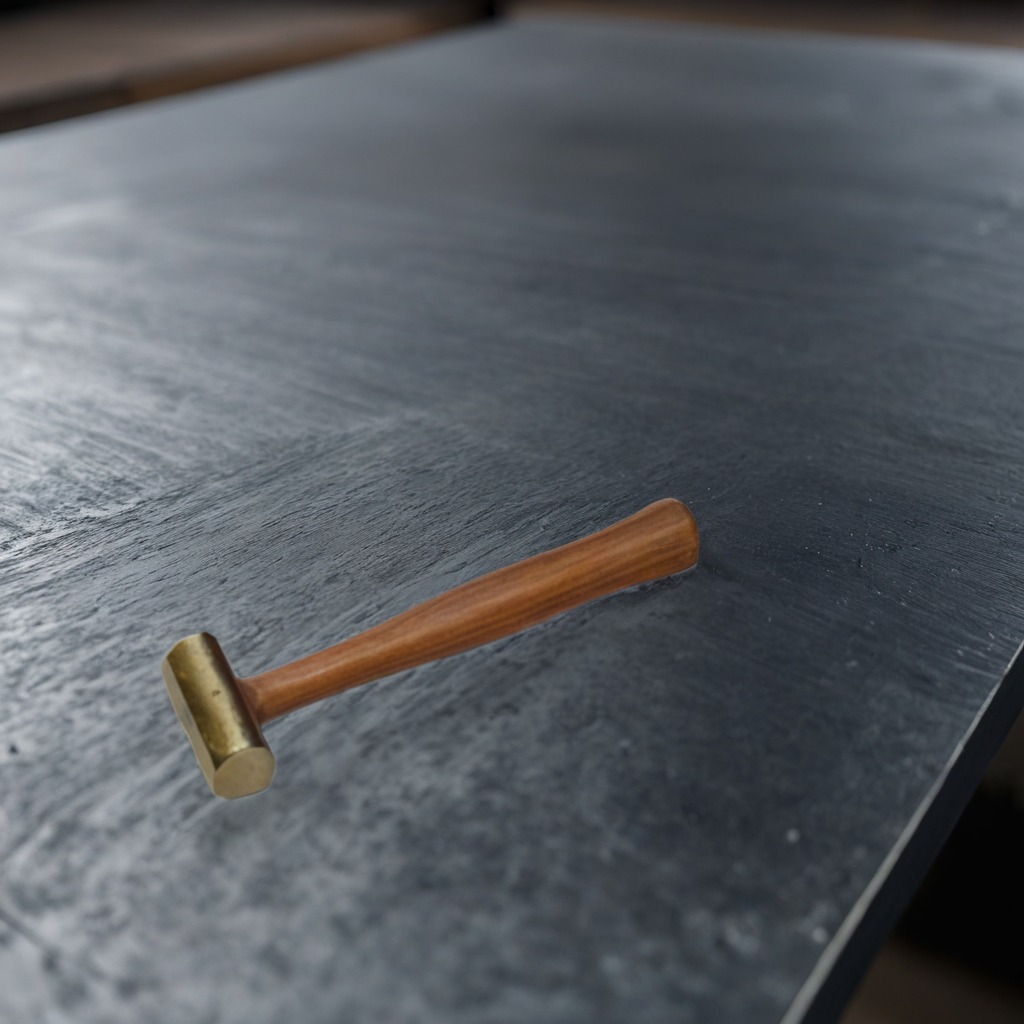
A hammer is lying on the cold steel table in a mining workshop.